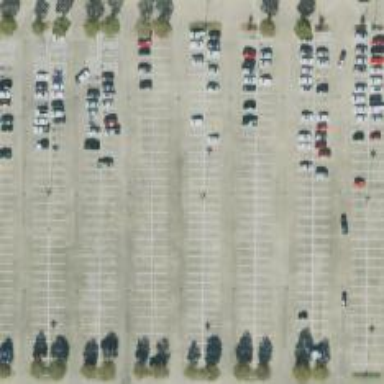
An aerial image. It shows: Parking space.